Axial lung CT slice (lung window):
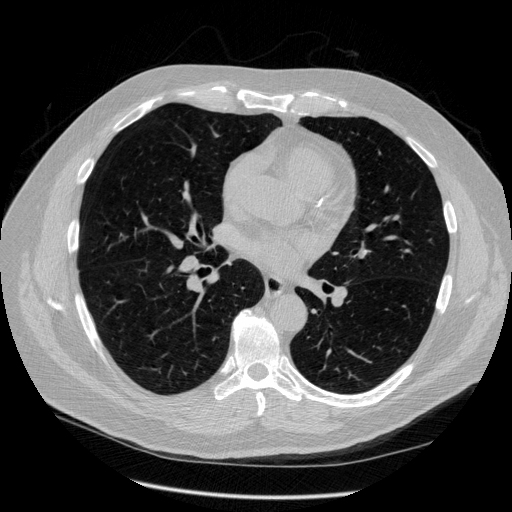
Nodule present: no